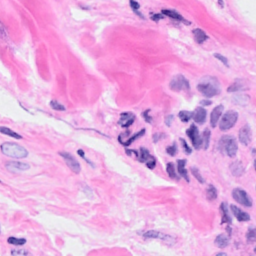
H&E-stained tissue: Breast